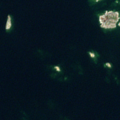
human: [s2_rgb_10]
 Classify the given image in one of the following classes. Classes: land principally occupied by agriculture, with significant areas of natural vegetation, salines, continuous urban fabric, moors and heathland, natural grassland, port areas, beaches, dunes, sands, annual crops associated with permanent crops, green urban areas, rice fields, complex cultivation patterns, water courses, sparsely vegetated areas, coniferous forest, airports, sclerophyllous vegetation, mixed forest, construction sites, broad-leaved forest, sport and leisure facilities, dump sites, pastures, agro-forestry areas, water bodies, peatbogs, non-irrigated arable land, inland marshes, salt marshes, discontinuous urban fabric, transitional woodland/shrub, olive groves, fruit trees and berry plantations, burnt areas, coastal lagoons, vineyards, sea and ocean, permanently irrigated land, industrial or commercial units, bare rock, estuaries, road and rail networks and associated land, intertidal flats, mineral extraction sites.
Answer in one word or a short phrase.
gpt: sea and ocean